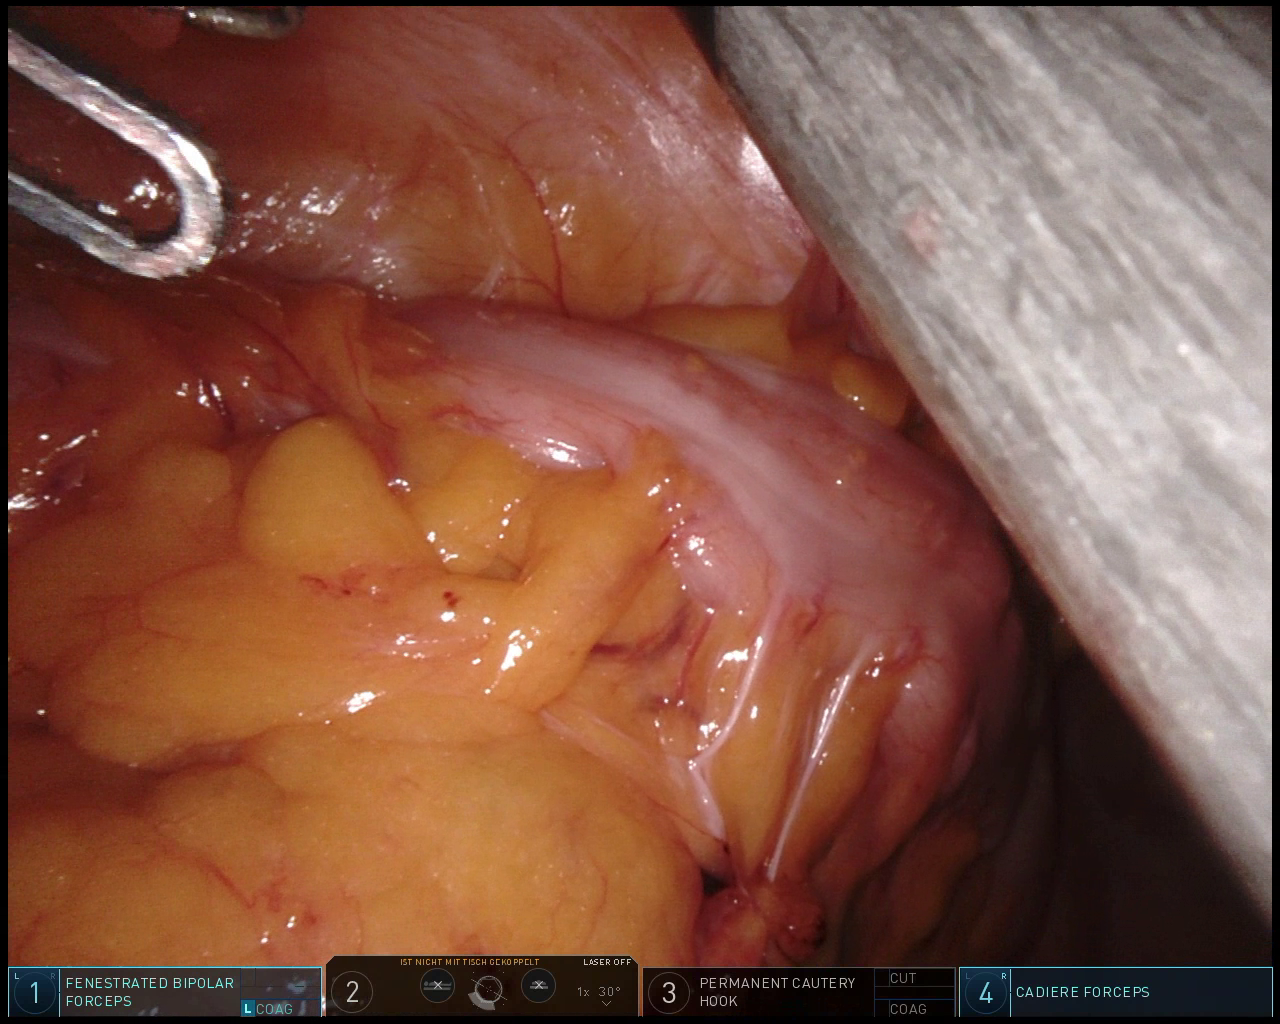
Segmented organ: colon
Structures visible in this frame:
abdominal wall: yes
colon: yes
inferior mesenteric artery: no
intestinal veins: no
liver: no
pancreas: no
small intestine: no
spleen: no
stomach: no
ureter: no
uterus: no
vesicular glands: no